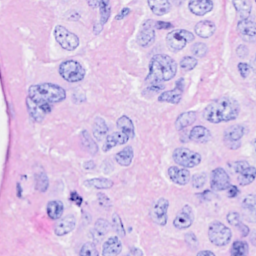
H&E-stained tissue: Breast